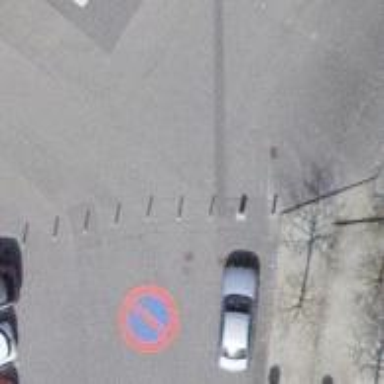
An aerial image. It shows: Bollard.